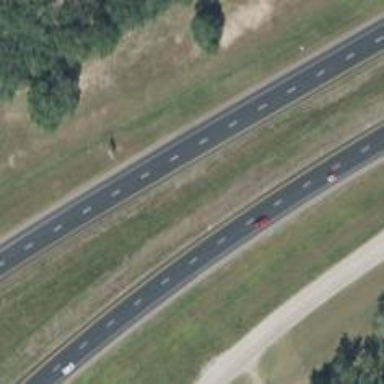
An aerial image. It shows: Trunk highway with expressway features.